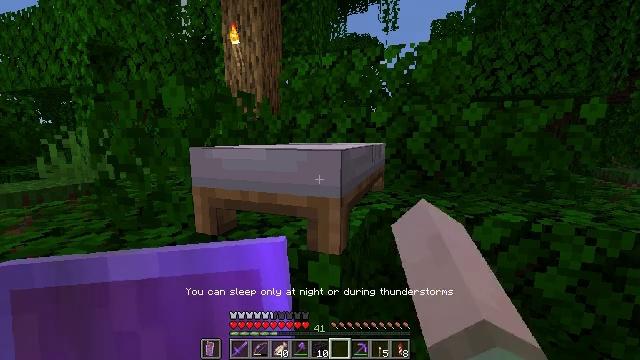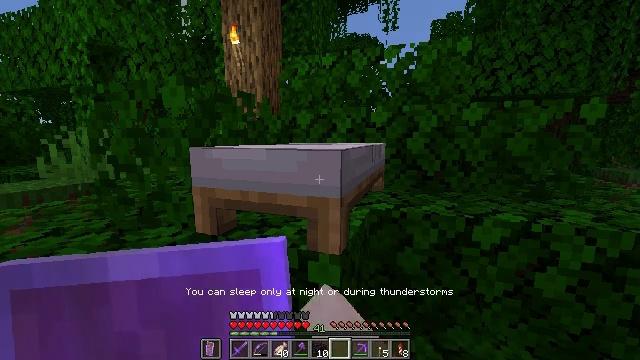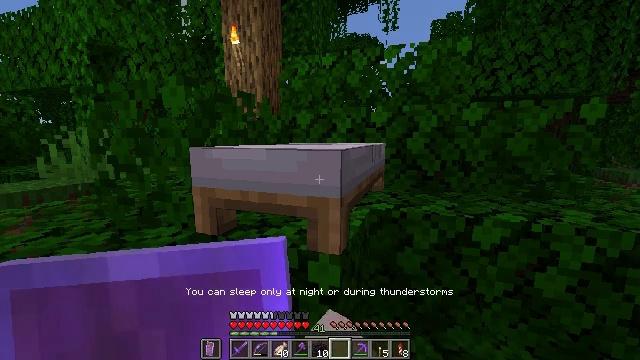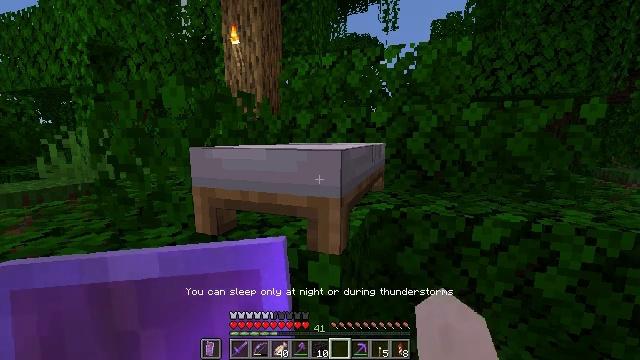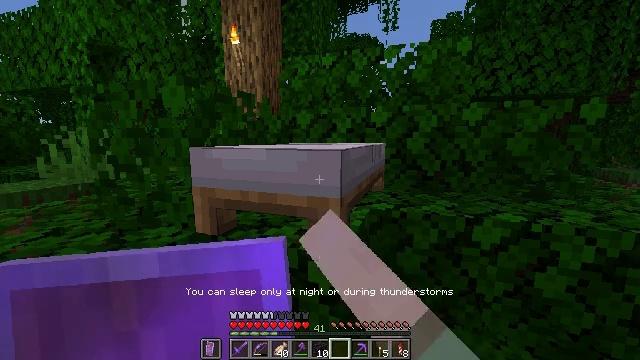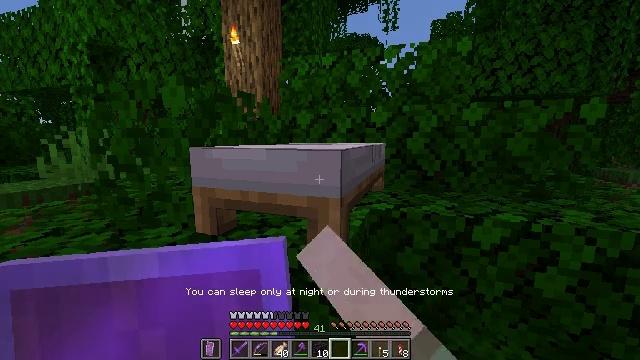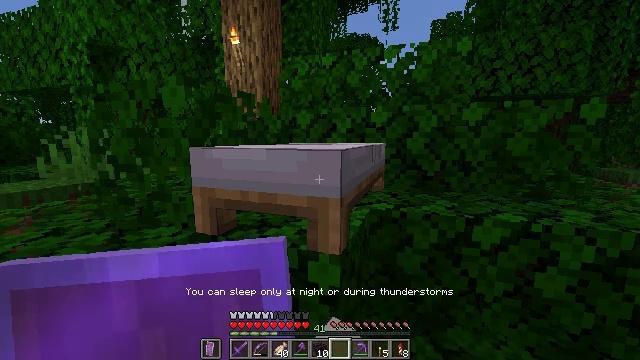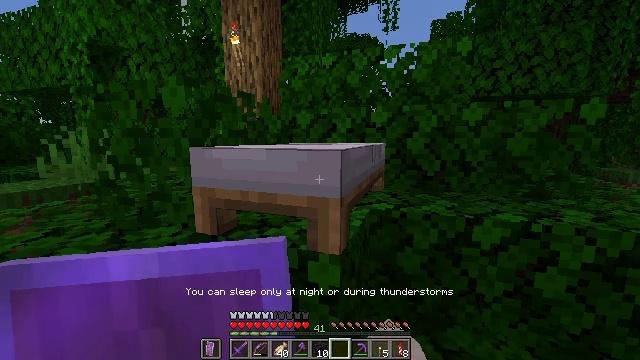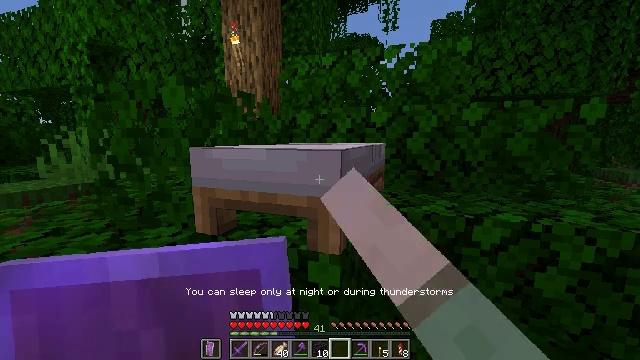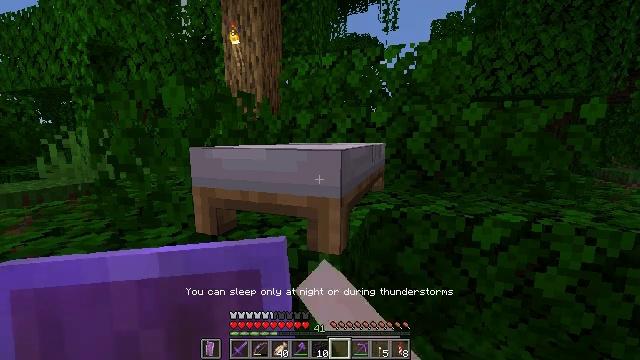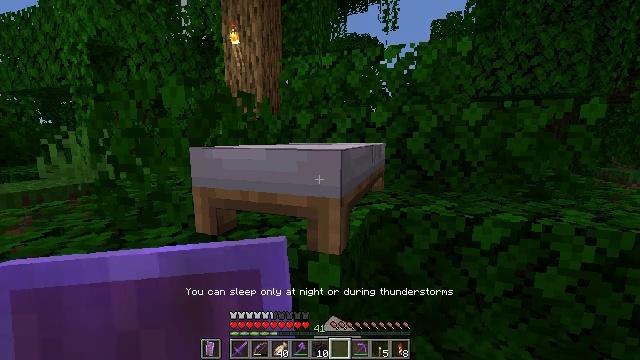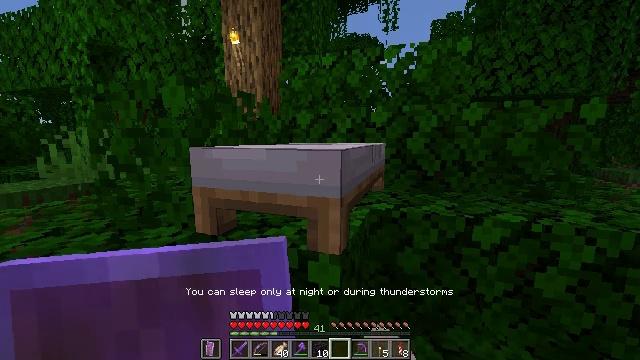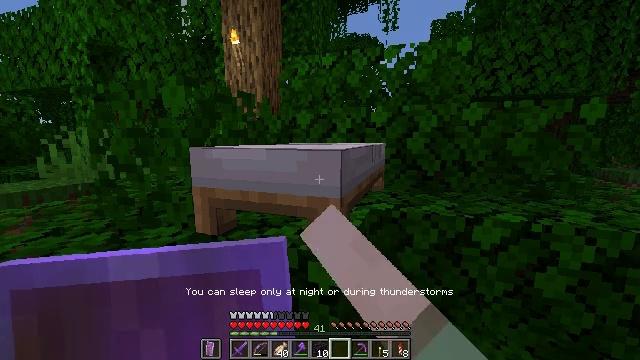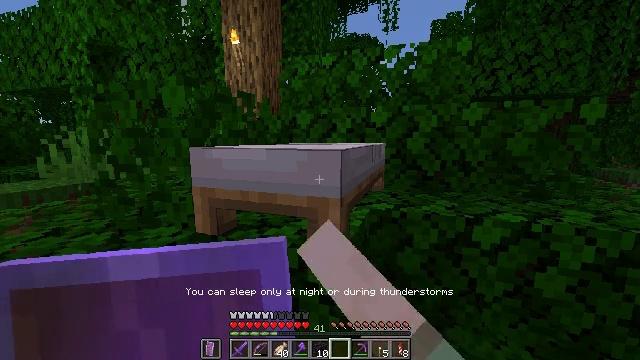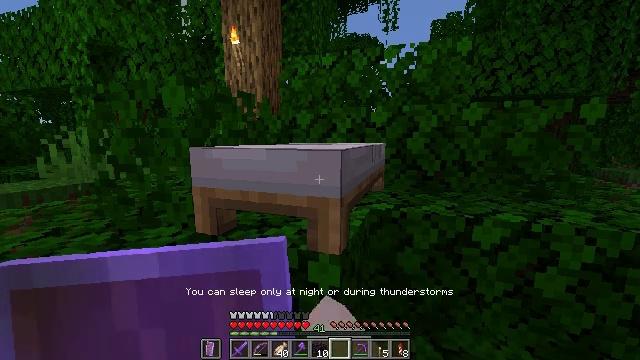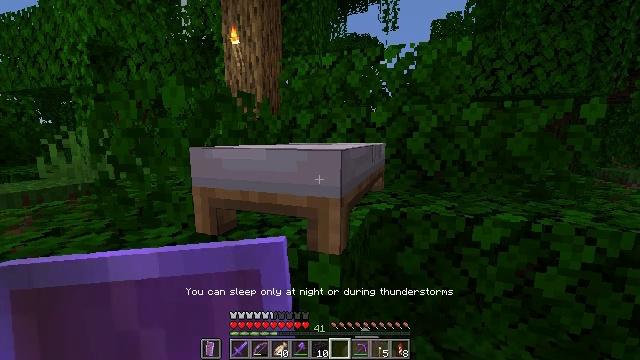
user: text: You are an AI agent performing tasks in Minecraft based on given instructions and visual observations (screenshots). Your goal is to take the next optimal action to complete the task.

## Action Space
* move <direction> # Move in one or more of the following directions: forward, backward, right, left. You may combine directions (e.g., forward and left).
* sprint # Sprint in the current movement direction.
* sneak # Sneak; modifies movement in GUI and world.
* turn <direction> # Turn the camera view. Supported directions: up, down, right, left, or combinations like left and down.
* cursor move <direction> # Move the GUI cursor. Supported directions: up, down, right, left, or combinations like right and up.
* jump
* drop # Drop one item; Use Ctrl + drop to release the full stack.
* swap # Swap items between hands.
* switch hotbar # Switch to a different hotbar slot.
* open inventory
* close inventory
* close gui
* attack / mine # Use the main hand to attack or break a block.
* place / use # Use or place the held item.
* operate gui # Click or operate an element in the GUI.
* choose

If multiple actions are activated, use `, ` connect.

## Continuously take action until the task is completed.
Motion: motion action
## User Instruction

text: Chop down a jungle log from the jungle tree.
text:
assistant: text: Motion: use / place
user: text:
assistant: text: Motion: use / place
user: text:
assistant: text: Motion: use / place
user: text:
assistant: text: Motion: use / place
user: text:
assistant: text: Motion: use / place
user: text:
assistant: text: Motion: use / place
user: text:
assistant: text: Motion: use / place
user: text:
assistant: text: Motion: use / place
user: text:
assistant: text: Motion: use / place
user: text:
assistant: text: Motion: use / place
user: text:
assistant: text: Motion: use / place
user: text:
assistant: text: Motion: use / place
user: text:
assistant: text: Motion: use / place
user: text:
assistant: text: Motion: use / place
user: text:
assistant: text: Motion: use / place
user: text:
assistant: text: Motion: use / place
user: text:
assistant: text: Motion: use / place
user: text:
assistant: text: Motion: use / place
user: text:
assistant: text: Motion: use / place
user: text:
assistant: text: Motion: use / place
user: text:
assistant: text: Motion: use / place
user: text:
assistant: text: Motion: use / place
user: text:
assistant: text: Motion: use / place
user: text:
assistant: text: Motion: use / place
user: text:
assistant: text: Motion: use / place
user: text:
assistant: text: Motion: use / place
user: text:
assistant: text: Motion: use / place
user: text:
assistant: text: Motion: use / place
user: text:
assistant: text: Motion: use / place
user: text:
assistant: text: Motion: use / place